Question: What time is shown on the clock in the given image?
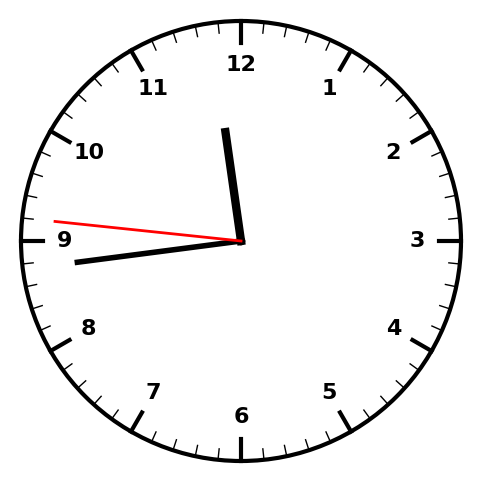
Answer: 11:43:46